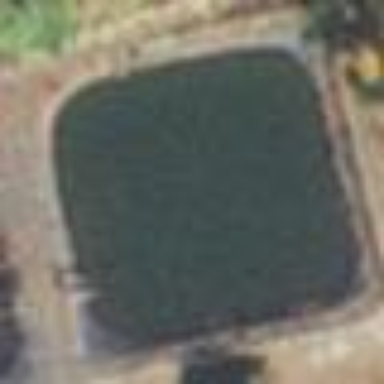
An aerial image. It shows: Reservoir of water.